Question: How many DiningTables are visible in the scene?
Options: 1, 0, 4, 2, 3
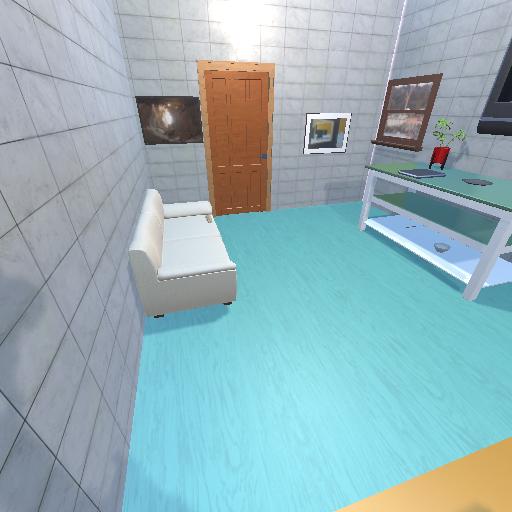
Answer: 1